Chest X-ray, PA view. Patient: 46 years old, sex F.
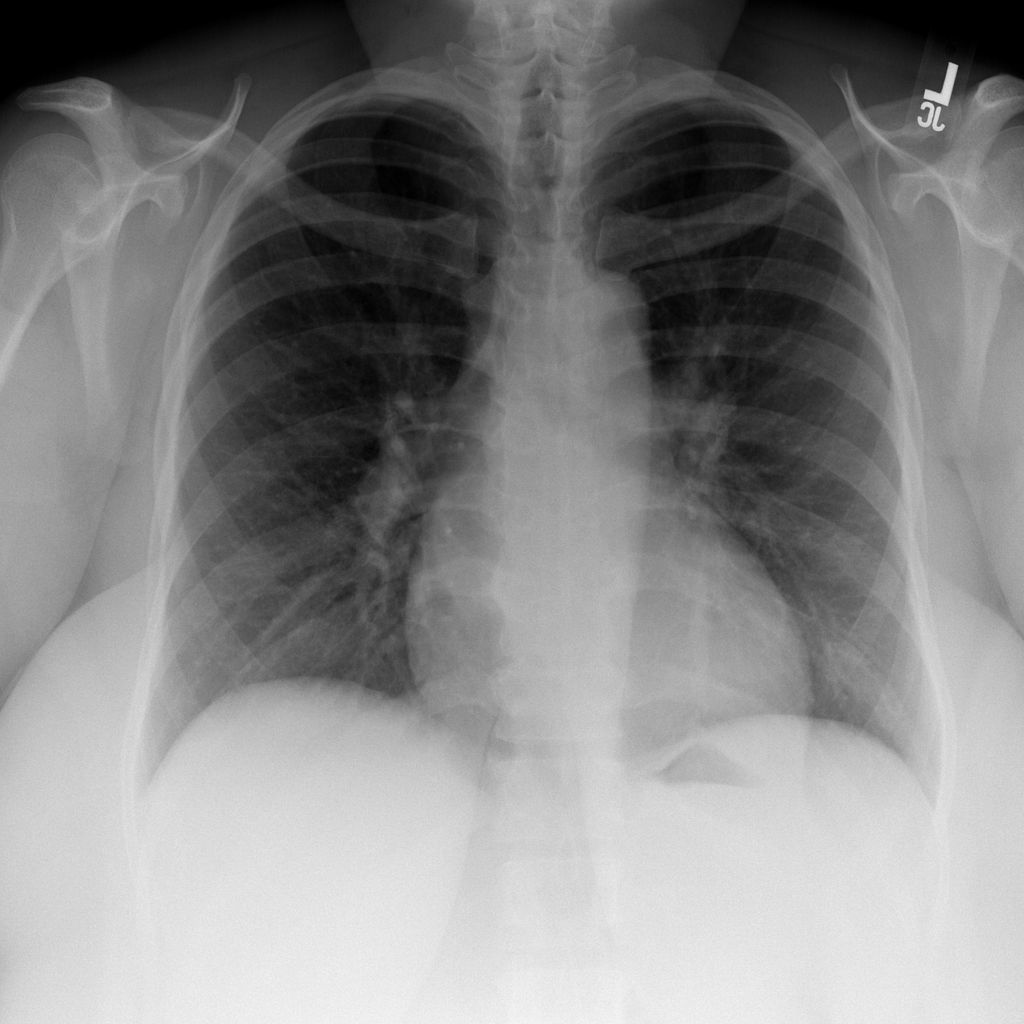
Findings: No Finding